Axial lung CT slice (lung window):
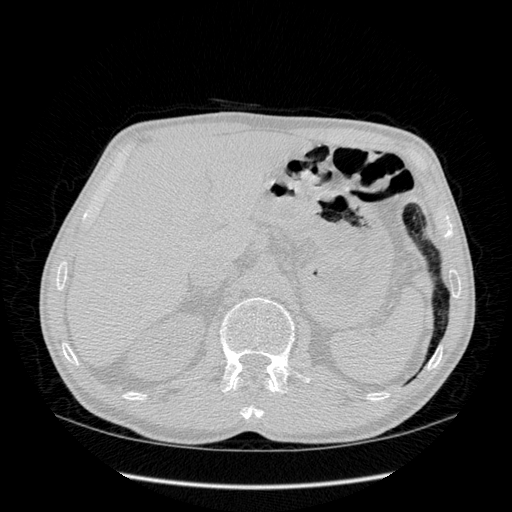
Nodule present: no